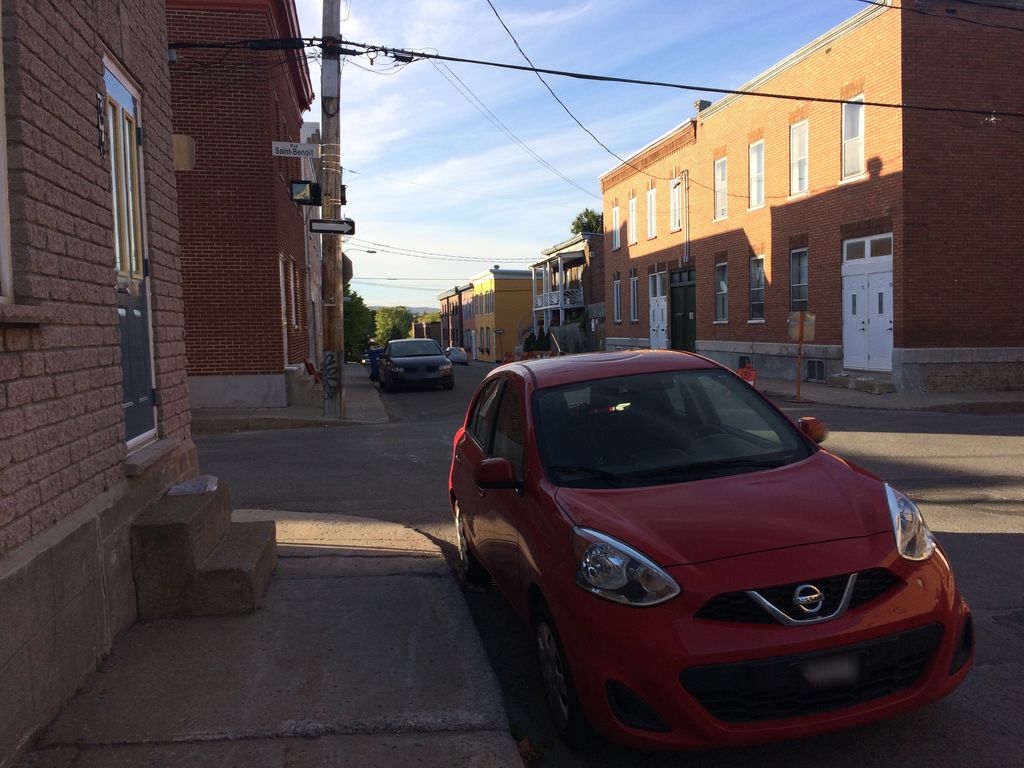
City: quebec_city